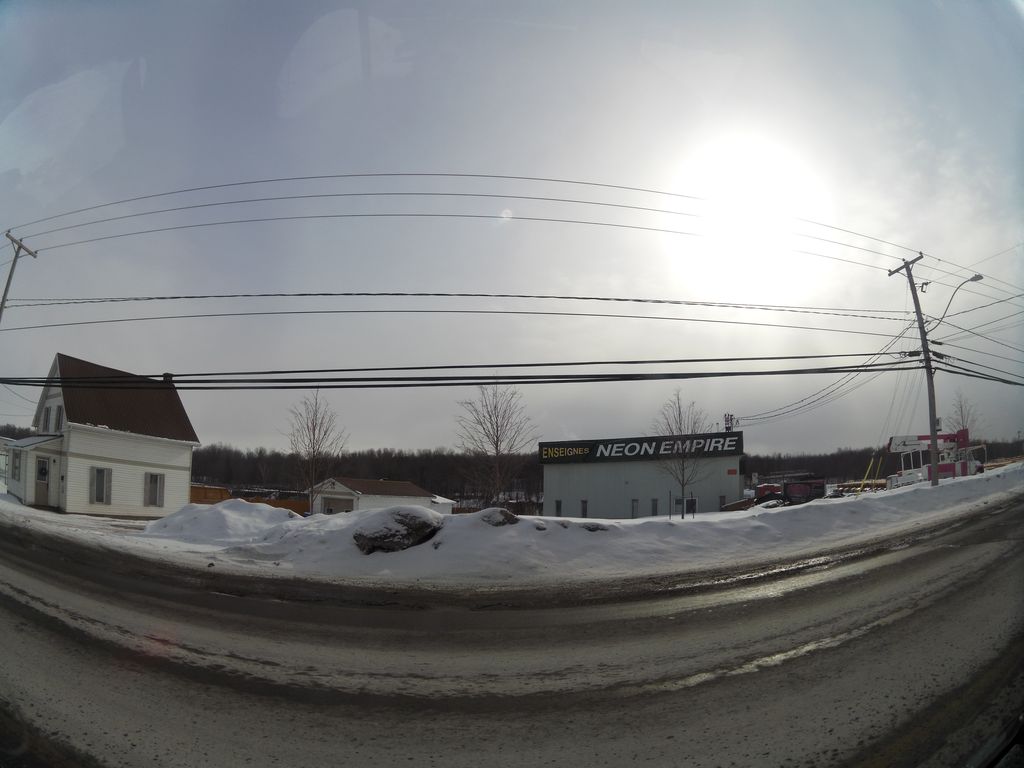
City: ottawa-gatineau